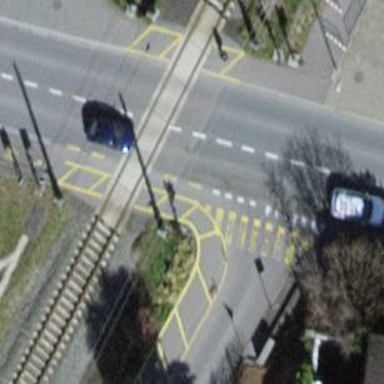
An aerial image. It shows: Railway crossing with traffic signals and double half barrier.